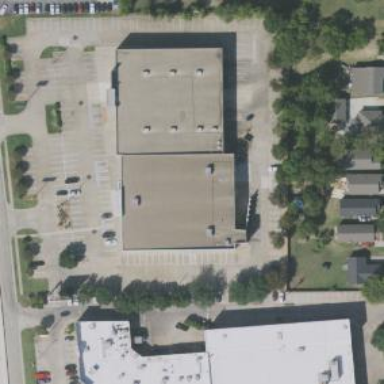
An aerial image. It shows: Retail building.